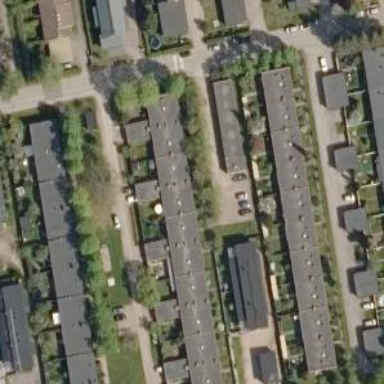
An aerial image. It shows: Flat-roofed terrace building.